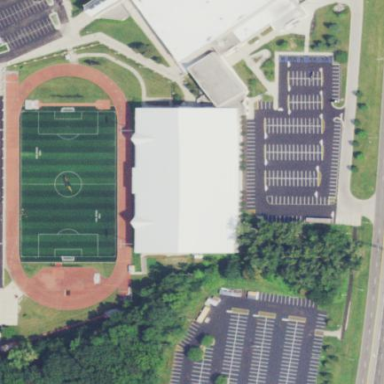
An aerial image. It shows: Sports center building.